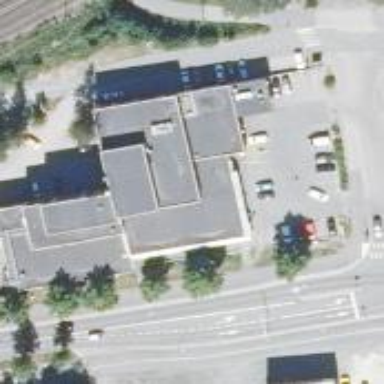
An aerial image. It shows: Convenience shop.